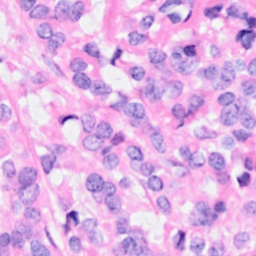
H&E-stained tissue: Breast